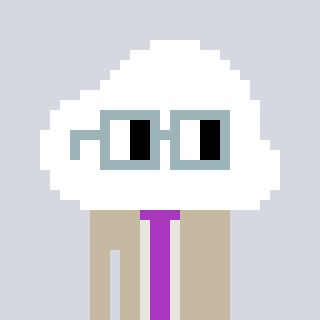
a pixel art character with square dark gray glasses, a cloud-shaped head and a bege-colored body on a cool background